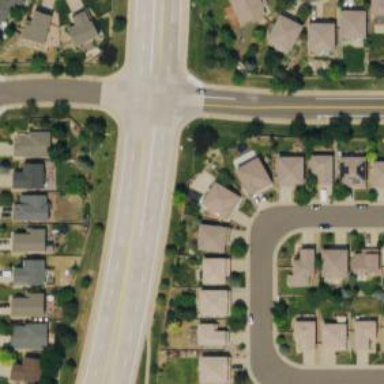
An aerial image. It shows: Secondary road.